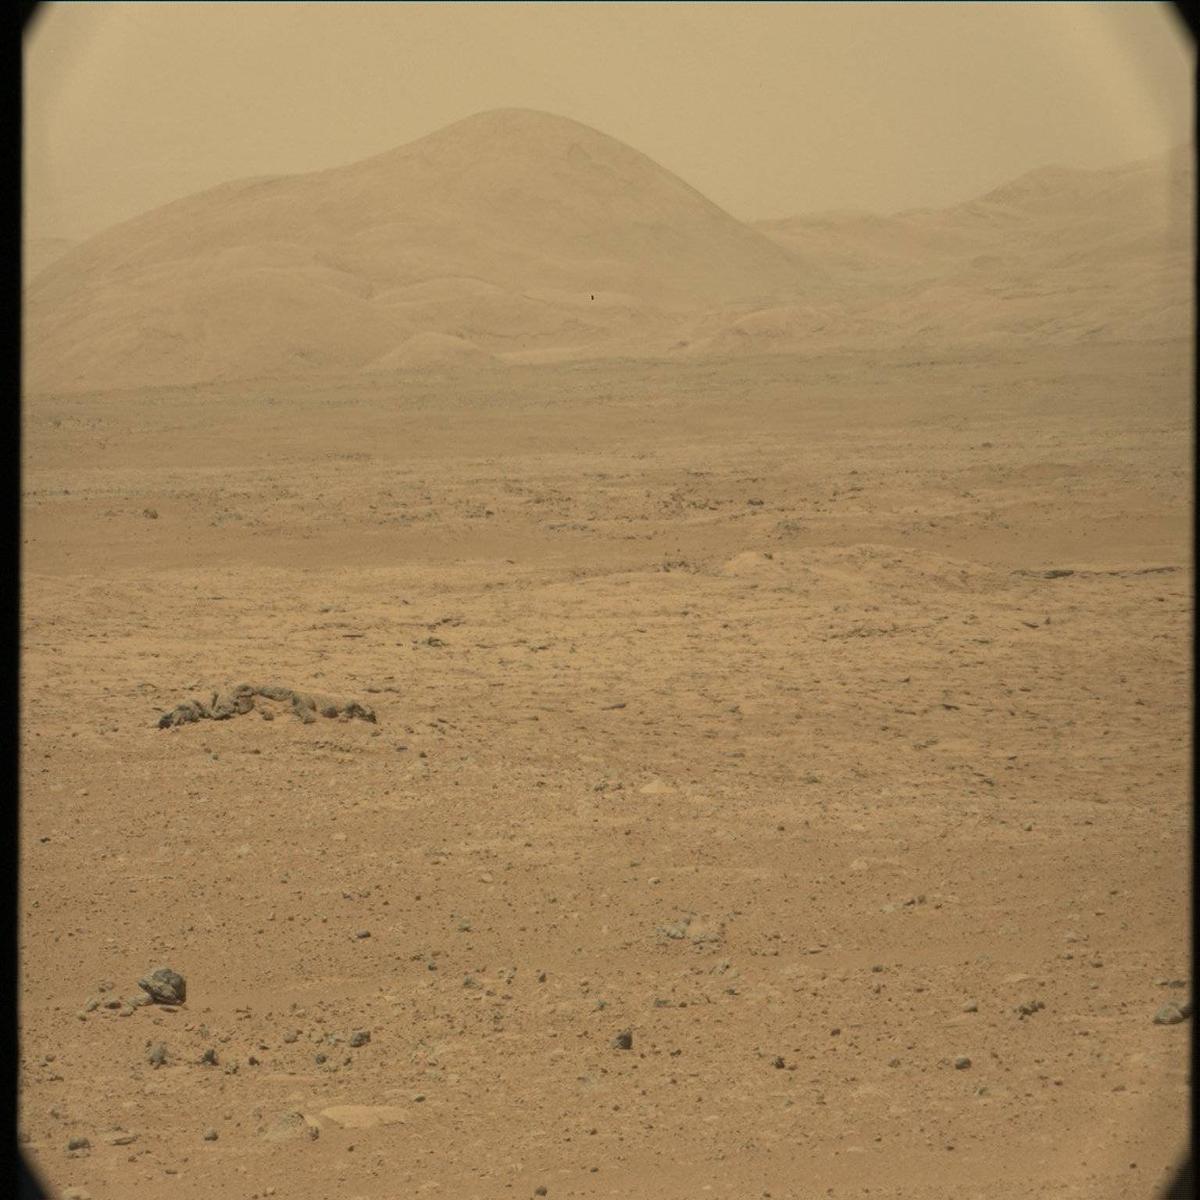
Terrain classes present: Bedrock, Ridge, Rock, Sand / Soil, Sky